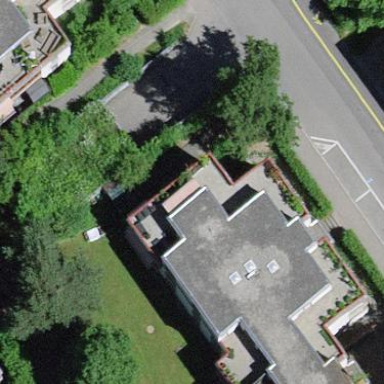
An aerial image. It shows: Residential building with flat roof.